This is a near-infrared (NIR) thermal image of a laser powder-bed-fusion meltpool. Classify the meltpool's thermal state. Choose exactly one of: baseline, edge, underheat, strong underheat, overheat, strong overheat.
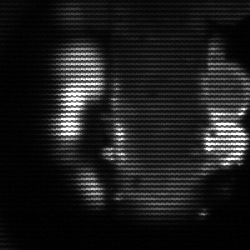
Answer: strong underheat